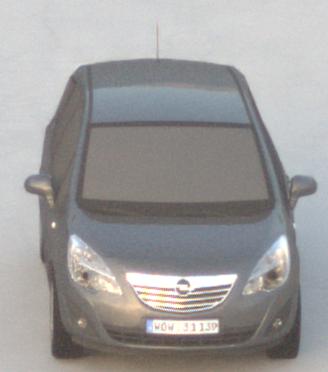
Make: Opel
Model: Meriva 1.4
Detailed model: Meriva (B)
Model produced from: 2010/05
Model produced until: 2013/11
Doors: 5
Color: gray
Road condition: dry road
Daytime: sunrise or sunset
Contrast: low contrast